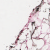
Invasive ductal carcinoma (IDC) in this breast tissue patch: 0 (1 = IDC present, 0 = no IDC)